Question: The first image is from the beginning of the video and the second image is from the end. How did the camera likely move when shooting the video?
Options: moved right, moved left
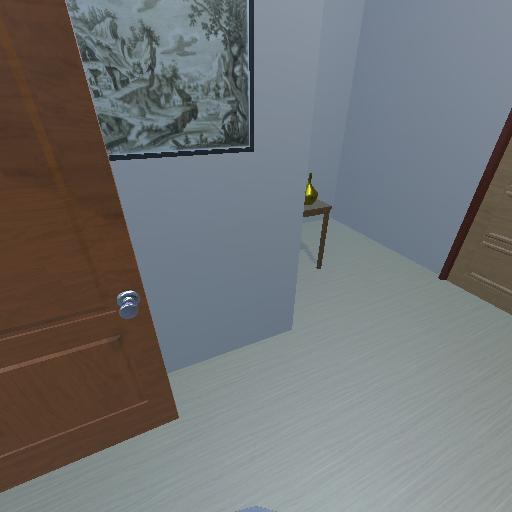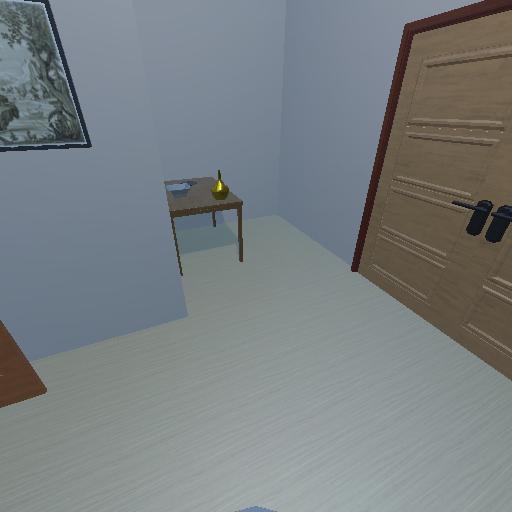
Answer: moved right